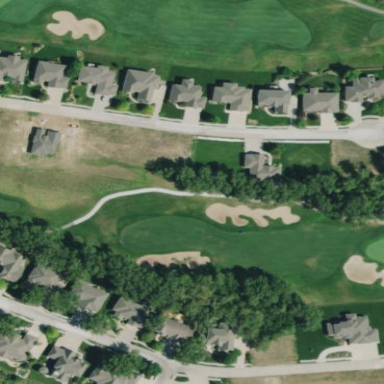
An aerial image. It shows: Golf rough area.